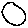
Label: circle